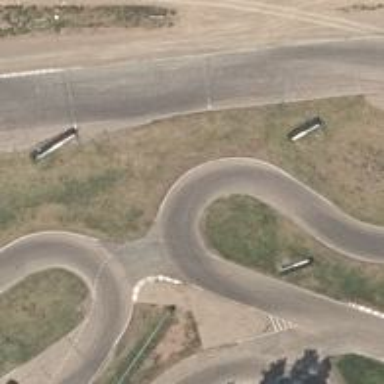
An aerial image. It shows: Asphalt raceway designed for motor sports.